Field crop: maize
Growth stage: 2
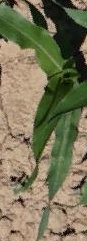
Species: maize